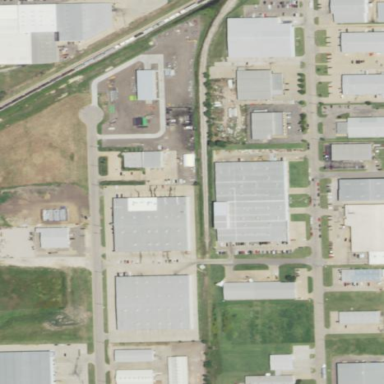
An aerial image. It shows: Industrial area.